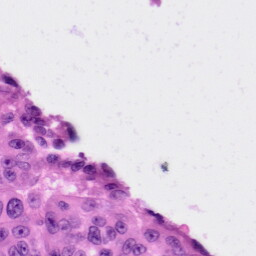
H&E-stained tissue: Skin